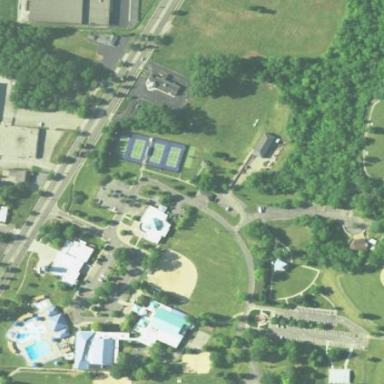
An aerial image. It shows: Park.